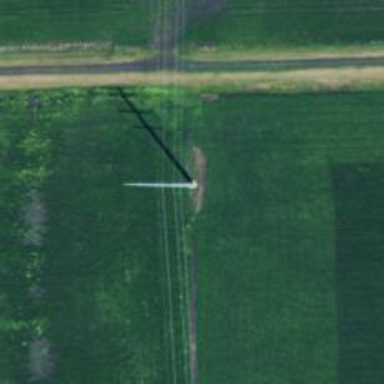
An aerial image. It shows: Power tower.